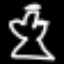
Label: angel